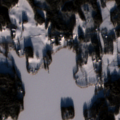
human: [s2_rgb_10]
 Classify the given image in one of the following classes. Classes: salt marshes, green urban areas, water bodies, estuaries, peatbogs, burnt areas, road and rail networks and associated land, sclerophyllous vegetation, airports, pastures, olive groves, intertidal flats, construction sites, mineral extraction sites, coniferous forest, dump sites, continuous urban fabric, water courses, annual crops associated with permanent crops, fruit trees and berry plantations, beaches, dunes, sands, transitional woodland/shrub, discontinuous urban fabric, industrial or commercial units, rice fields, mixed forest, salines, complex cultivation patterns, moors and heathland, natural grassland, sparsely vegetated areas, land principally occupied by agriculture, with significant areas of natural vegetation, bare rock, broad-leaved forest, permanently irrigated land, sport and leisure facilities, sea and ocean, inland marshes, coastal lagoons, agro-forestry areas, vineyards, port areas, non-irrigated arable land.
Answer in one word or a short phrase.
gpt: non-irrigated arable land, land principally occupied by agriculture, with significant areas of natural vegetation, coniferous forest, mixed forest, water bodies